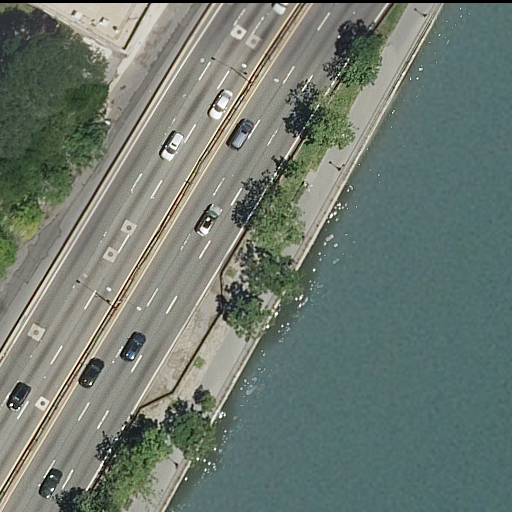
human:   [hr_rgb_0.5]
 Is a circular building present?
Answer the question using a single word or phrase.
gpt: no

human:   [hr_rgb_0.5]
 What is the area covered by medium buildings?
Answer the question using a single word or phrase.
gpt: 128m2

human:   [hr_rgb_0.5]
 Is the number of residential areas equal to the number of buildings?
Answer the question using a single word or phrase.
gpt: yes

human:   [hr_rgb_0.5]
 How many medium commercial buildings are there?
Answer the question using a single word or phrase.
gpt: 1

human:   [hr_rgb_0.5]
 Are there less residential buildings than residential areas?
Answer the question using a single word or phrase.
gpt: yes

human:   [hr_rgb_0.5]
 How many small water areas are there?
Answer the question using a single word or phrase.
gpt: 0

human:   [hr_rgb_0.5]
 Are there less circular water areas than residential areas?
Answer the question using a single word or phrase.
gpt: yes

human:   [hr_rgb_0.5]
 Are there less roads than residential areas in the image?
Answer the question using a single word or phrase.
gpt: no

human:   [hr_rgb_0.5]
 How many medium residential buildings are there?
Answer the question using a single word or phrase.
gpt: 0

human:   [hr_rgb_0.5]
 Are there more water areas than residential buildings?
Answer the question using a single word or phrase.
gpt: yes

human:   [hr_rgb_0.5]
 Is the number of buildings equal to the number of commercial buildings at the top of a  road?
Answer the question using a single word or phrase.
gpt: yes

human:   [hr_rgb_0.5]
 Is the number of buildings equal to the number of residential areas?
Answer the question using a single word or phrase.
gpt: yes

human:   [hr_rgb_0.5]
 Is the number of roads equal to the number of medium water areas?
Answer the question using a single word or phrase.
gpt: no

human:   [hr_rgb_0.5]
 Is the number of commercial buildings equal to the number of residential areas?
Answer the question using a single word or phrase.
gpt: yes

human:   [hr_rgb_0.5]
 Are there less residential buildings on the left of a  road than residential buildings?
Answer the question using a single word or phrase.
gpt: no

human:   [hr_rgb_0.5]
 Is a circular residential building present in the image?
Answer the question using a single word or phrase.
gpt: no

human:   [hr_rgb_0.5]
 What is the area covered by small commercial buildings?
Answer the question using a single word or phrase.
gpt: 0m2

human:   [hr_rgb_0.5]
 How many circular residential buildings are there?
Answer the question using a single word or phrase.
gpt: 0

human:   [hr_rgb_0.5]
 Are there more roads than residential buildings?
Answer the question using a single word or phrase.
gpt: yes

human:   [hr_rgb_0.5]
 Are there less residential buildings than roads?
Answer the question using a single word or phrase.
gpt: yes

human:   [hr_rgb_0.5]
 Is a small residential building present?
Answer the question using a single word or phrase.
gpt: no

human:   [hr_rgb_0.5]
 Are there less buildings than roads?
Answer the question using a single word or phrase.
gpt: yes

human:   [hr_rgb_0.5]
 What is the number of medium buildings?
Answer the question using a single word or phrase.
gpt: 1

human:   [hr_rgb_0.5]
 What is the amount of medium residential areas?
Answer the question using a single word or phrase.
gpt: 0

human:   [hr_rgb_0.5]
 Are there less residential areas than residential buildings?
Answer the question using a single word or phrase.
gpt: no

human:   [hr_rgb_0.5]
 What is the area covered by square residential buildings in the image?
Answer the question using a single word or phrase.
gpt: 0m2

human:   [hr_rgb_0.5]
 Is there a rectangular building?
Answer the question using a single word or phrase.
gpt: yes

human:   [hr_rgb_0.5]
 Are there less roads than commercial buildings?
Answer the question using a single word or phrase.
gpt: no

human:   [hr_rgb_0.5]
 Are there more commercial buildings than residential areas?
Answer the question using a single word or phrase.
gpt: no

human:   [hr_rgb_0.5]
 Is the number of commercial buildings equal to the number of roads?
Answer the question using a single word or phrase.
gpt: no

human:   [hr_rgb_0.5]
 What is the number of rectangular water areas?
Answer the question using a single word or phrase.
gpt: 1

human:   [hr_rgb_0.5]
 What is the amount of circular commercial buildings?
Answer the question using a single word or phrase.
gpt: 0

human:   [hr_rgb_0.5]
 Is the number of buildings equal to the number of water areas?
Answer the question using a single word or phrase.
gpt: yes

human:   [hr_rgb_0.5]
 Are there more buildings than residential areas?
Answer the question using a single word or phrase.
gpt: no

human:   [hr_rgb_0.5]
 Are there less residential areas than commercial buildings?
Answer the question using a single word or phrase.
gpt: no

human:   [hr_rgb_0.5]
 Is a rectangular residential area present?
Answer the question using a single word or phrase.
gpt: yes